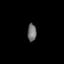
Tissue: skin
Cell type: Epithelial cells
Senescence score: 0.6833
Nuclear area (px): 157
Mean DAPI intensity: 110.955